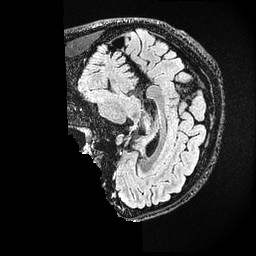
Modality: FLAIR
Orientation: sagittal
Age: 22
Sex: male
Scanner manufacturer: ge
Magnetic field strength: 3 T
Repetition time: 4.802 s
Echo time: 0.1162 s